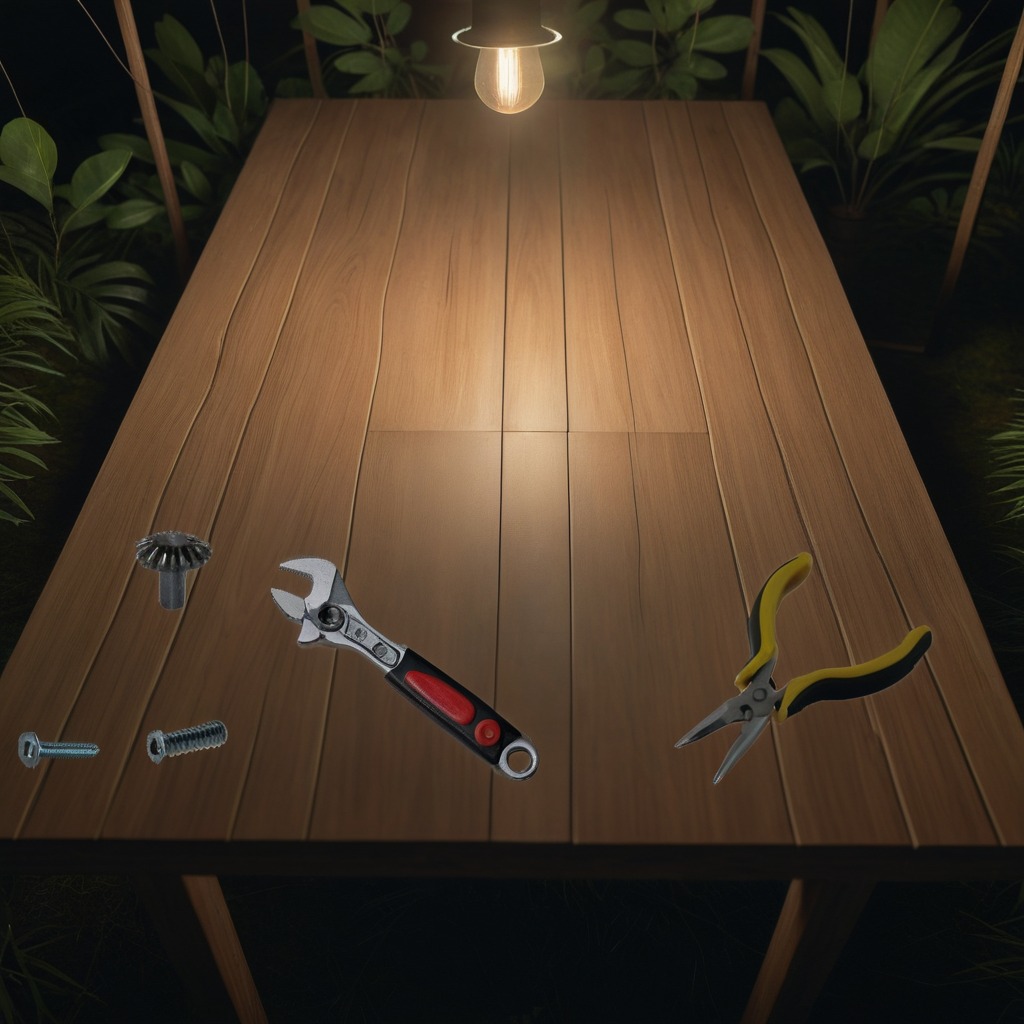
A steel gear with teeth, a metal machine screw, a pair of pliers, a coiled metal spring, and a wrench are lying on the wooden table.